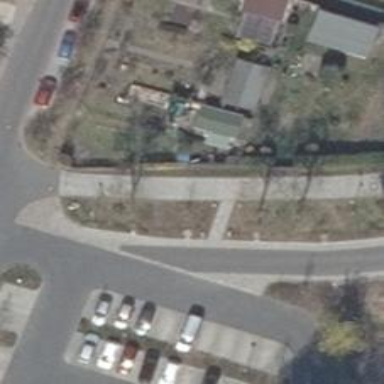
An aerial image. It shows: Footway.